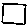
Label: square